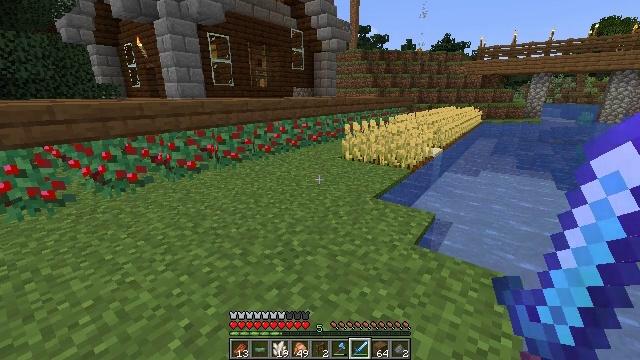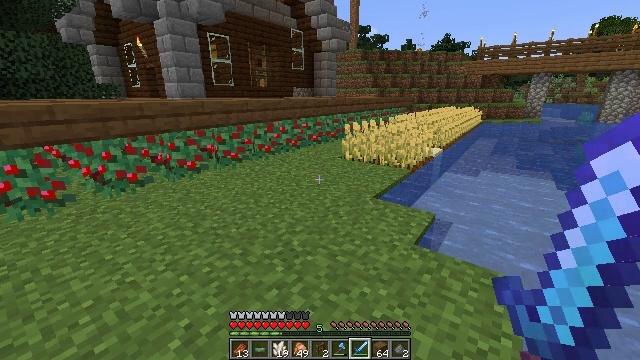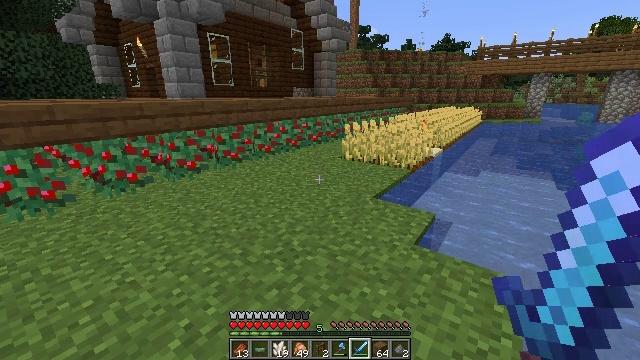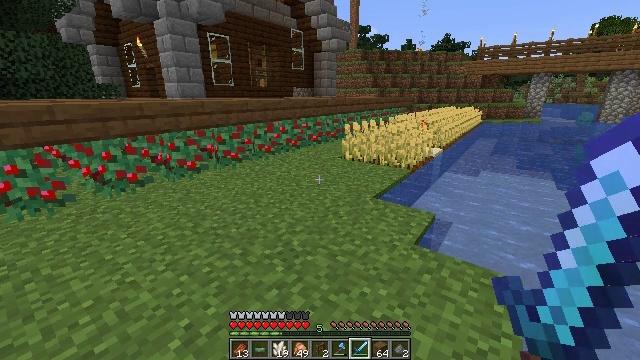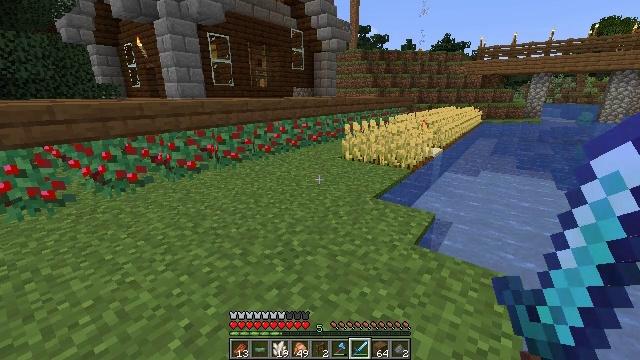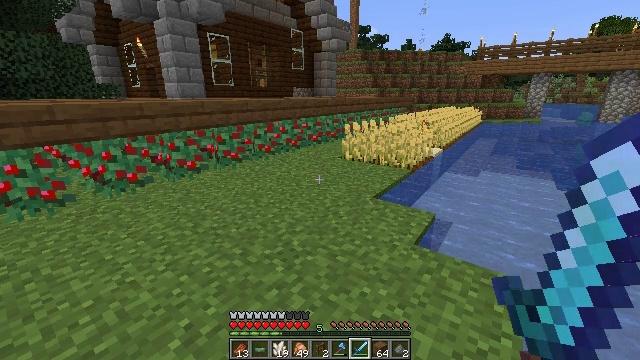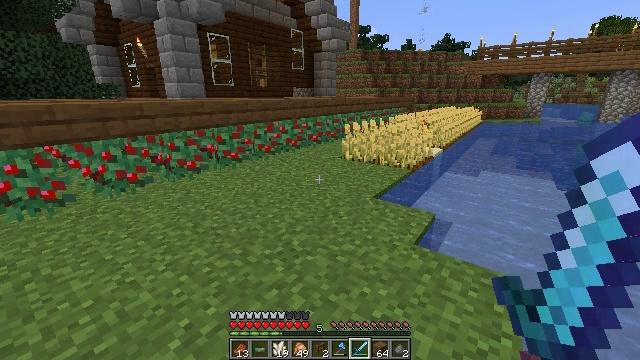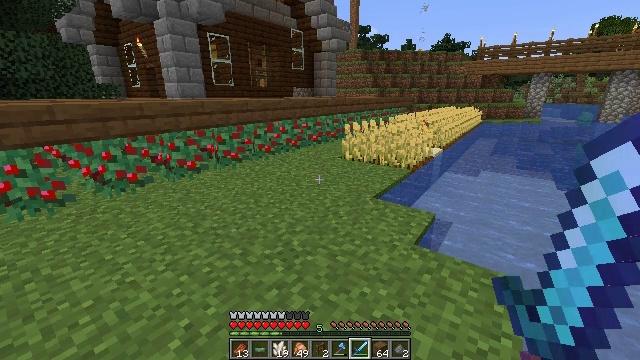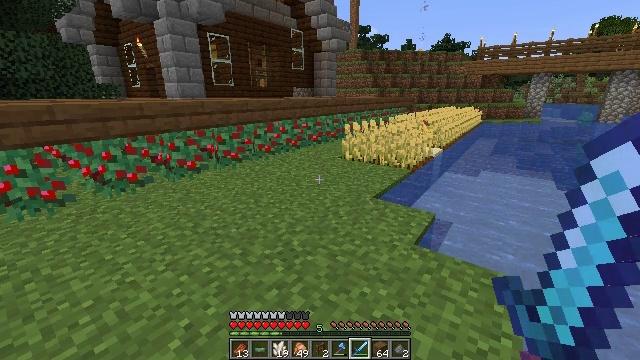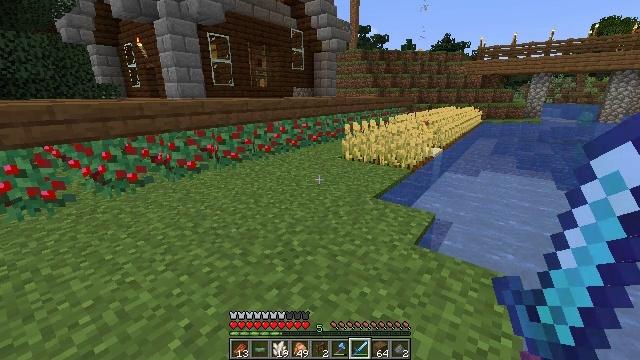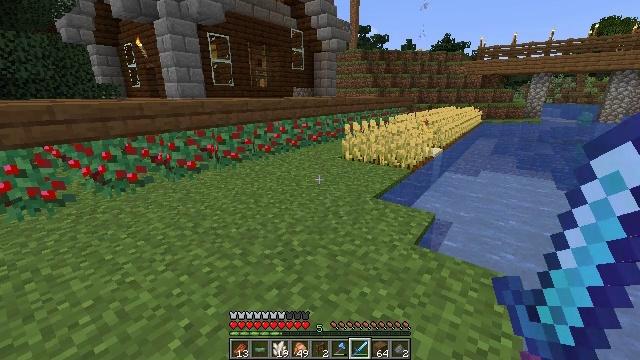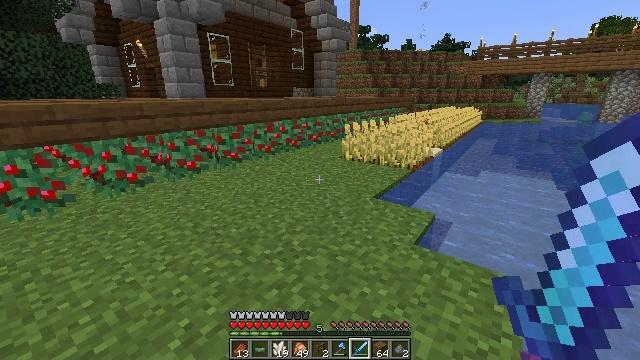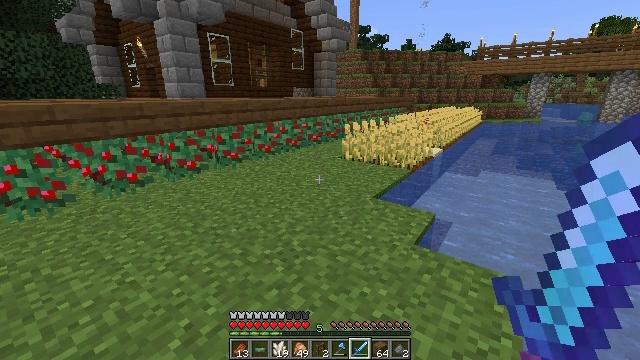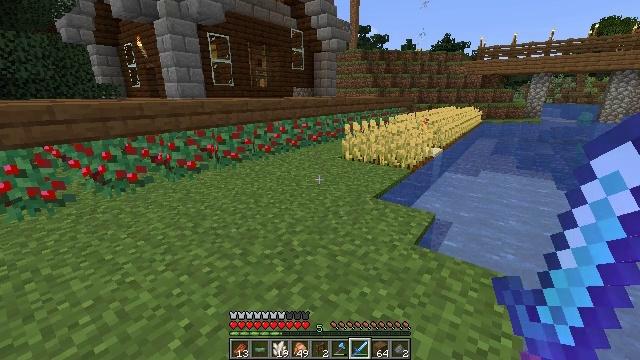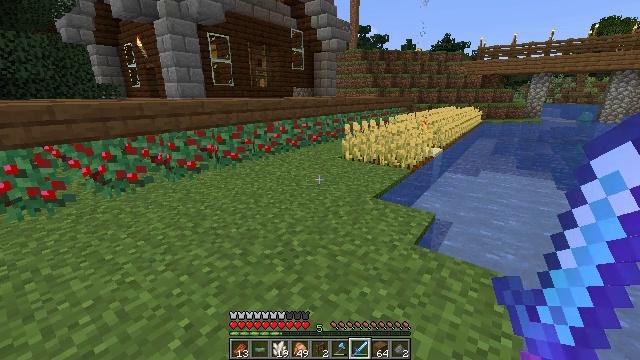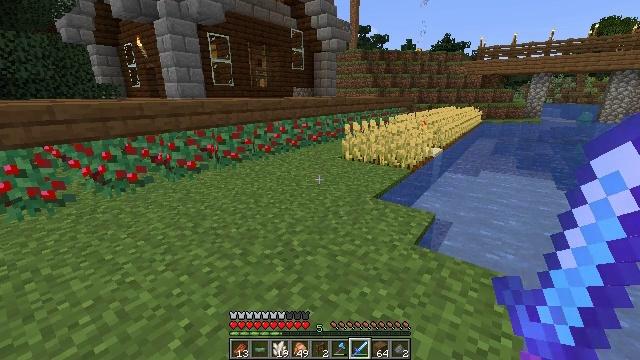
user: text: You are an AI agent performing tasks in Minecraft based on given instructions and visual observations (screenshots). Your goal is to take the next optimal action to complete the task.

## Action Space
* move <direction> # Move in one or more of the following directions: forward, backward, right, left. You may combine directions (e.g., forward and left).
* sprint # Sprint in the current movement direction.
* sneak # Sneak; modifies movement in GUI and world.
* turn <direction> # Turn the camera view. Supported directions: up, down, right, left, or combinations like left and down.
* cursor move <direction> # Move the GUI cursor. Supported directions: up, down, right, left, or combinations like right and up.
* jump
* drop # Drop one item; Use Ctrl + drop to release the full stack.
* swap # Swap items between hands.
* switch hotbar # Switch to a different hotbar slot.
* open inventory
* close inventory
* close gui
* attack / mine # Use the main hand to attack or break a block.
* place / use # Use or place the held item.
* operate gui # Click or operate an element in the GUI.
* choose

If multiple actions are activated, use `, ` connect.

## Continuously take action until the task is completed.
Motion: motion action
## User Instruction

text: Gather wheat by left-clicking on it.
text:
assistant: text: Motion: no_op
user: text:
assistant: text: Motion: no_op
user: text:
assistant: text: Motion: no_op
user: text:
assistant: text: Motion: no_op
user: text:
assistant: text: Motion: no_op
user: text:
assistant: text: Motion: no_op
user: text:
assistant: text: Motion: no_op
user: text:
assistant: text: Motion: no_op
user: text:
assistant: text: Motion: no_op
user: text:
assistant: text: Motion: no_op
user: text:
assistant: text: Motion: no_op
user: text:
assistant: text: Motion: no_op
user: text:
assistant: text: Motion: no_op
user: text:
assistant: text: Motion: no_op
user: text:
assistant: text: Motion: no_op
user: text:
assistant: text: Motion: no_op
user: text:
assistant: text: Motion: no_op
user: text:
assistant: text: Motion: no_op
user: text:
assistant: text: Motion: no_op
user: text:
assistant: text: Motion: no_op
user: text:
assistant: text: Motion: no_op
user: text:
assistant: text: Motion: no_op
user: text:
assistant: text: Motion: no_op
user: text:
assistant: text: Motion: no_op
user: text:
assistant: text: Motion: no_op
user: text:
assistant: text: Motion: no_op
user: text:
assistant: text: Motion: no_op
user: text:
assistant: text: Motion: no_op
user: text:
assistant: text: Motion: no_op
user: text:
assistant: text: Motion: no_op